Field crop: maize
Growth stage: 2
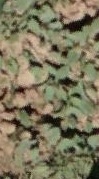
Species: convolvulus